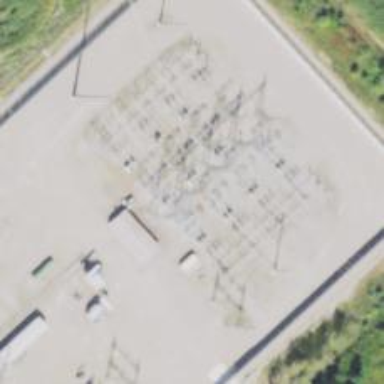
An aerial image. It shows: Switch used for power control.